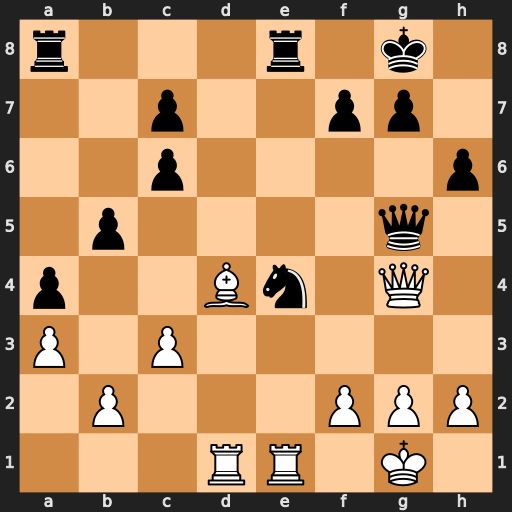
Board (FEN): r3r1k1/2p2pp1/2p4p/1p4q1/p2Bn1Q1/P1P5/1P3PPP/3RR1K1
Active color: w
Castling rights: -
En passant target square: -
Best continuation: Rxe4 Qxg4 Rxg4